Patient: sex F, age 51
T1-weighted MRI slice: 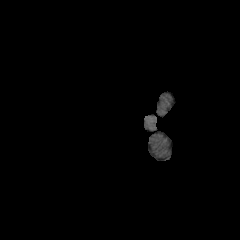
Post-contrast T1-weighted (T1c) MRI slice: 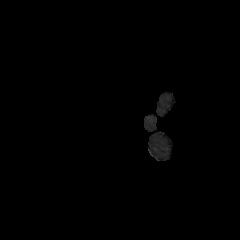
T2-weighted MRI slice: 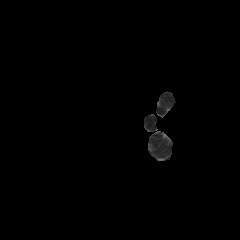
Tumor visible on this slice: no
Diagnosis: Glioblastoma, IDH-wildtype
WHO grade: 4